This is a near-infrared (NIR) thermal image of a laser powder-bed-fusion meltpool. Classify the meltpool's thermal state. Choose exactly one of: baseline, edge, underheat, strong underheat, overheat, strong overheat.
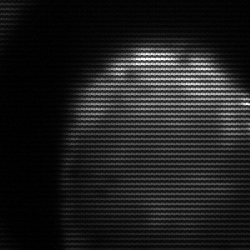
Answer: edge